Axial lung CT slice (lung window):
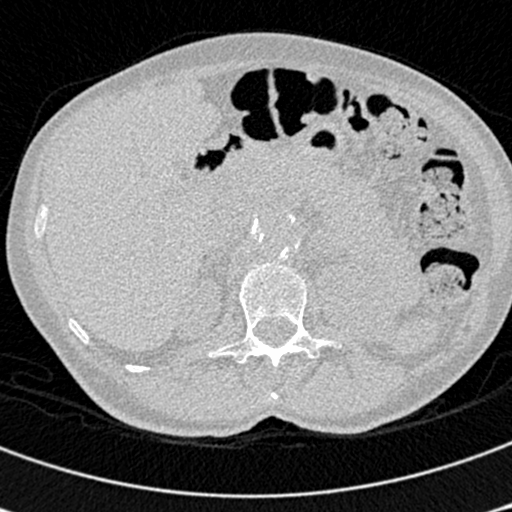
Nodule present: no